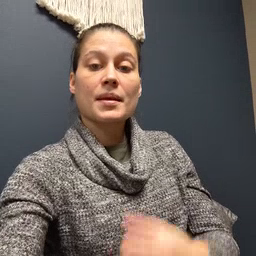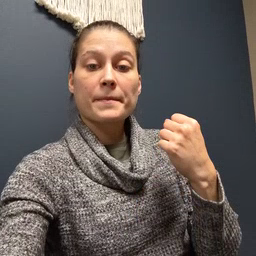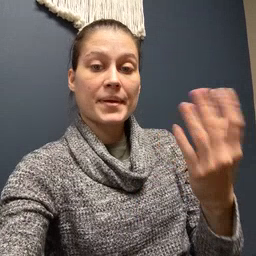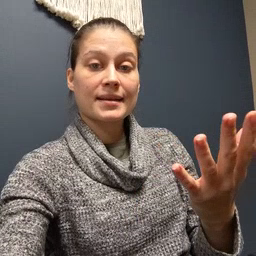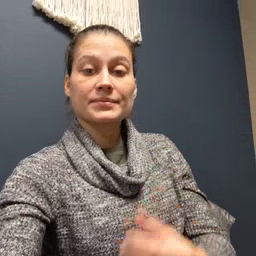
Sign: many